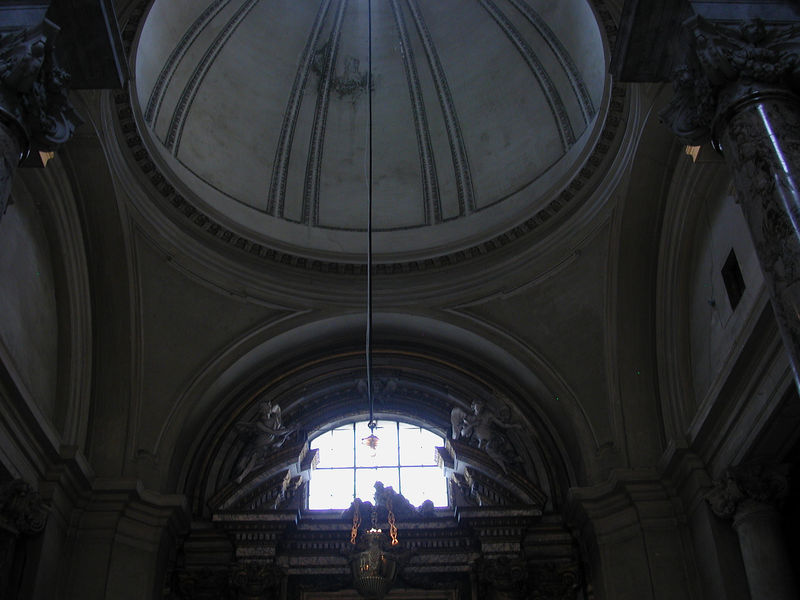
Titel: Ignatius-Kirche (Ignatius von Loyola) mit Deckenmalerei
Künstler: Orazio Grassi
Standort:  ()
Schlagwörter: dunkel, fenster, lampe, licht, marmor, säule, säulen, weiss, architektur, barock, kirche, leuchte, renaissance, rund, engel, düster, bogen, italien, kuppel, foto, fotografie, rippen, gesims, chor, kapelle, kranzgesims, vierung, lunette, türsturz, verkröpfung, gekröpft, vierungskuppel, brunelescho